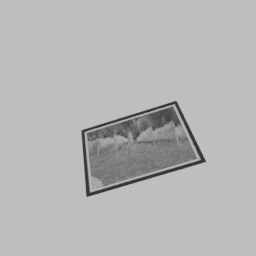
Label: decoration